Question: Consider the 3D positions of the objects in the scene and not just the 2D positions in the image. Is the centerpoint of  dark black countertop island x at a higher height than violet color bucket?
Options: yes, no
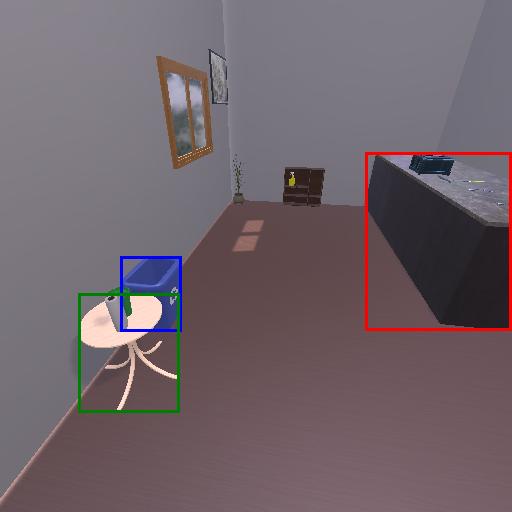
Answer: yes